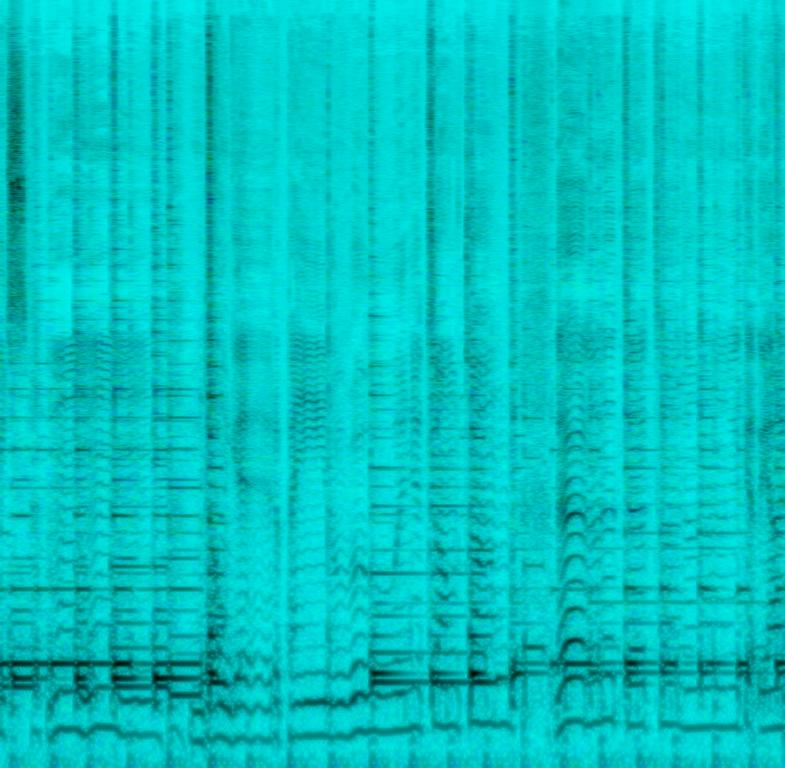
The low quality recording features a flat male talking singing over ukulele chord progression, after which the flat male vocal is talking. It sounds like a tutorial and the recording is noisy and in mono.